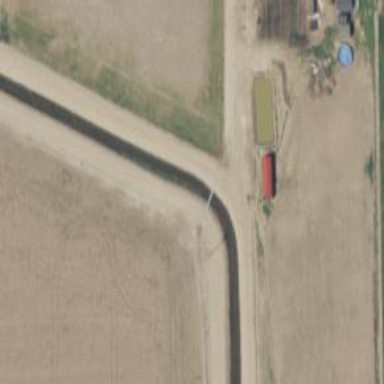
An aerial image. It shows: Canal.